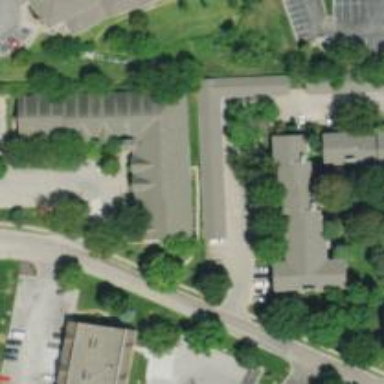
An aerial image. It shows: Office building.